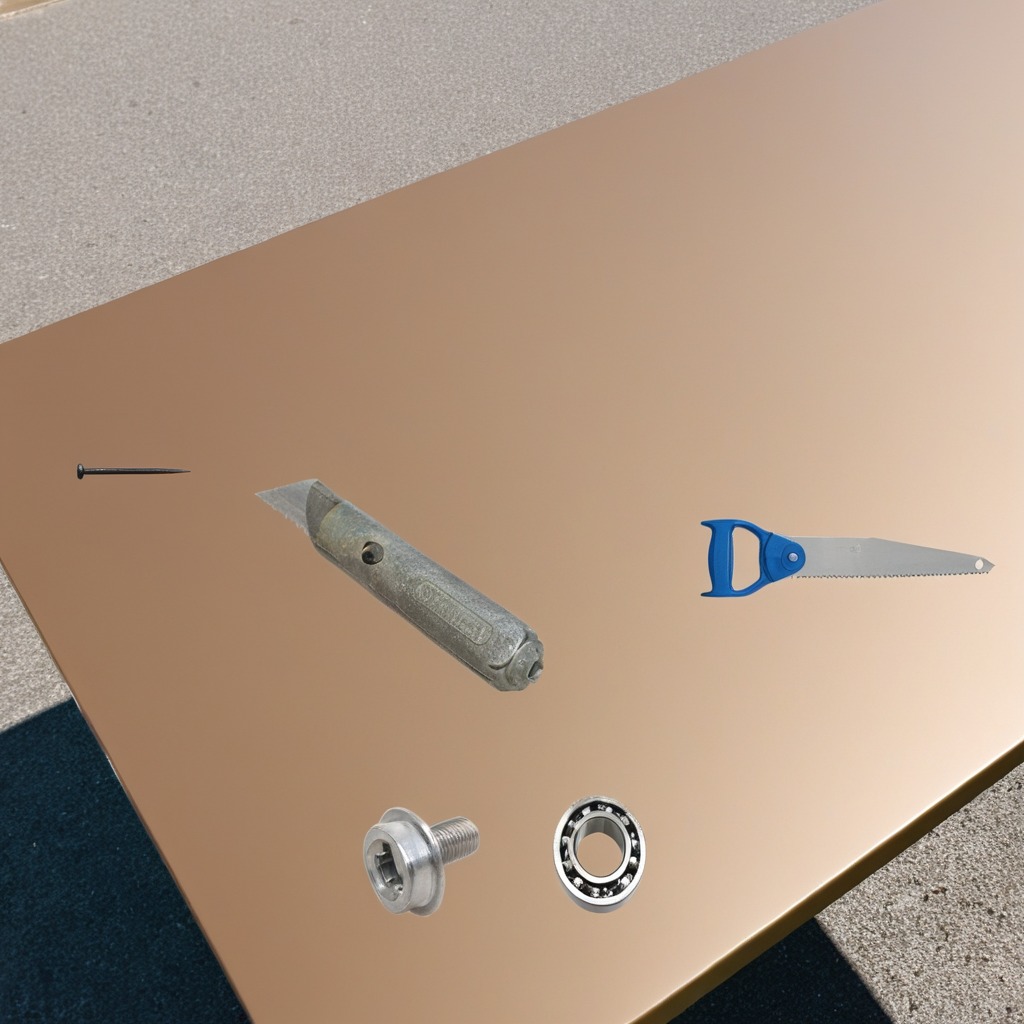
A ball bearing, a utility knife, a machine screw, an iron nail, and a handheld metal saw are lying on the table.